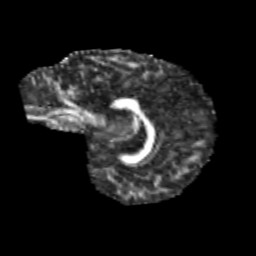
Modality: FA
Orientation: sagittal
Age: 10
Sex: male
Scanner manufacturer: siemens
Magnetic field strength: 3 T
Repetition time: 3.8 s
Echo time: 0.07 s